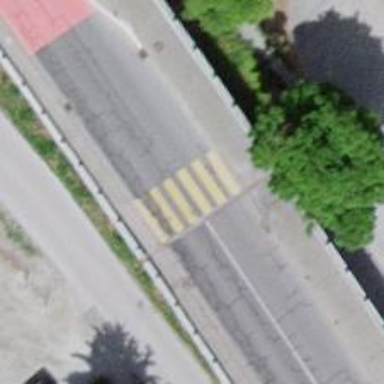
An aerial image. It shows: Marked crossing on the road.